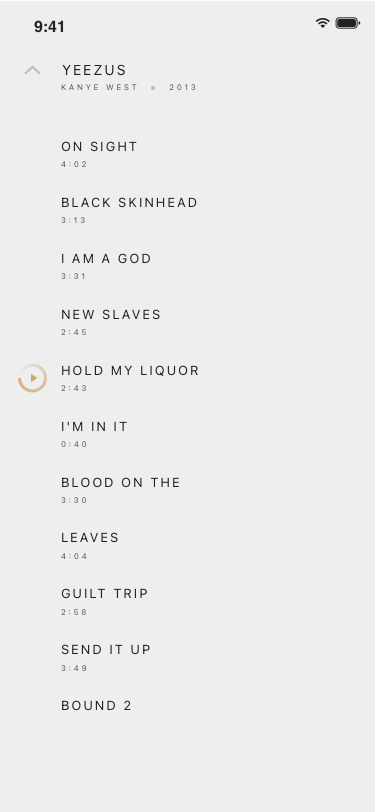
Text in this UI design:
4:02 3:13 3:31 2:45 2:43 0:40 3:30 4:04 2:58 3:49 
on sight black skinhead I am a god new slaves hold my liquor i'm in it blood on the leaves guilt trip send it up bound 2
KANYE WEST      2013
YEEZUS
9:41